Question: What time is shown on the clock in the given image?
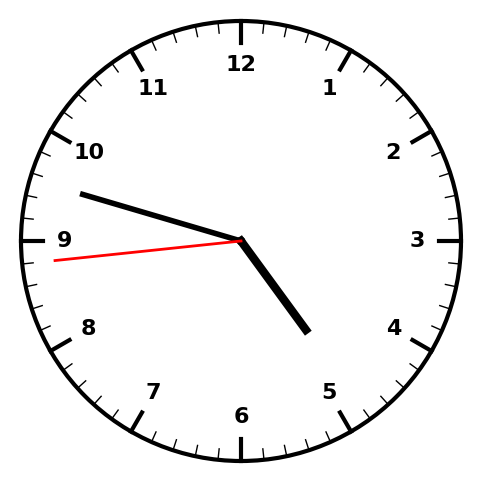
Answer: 04:47:44